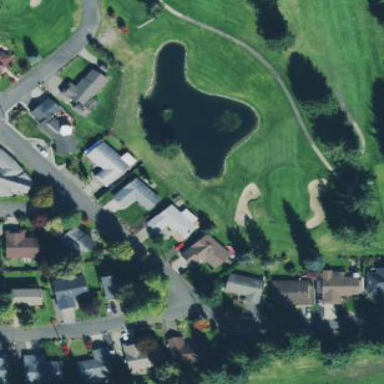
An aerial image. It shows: Picturesque scene of golf course with lateral water hazard.